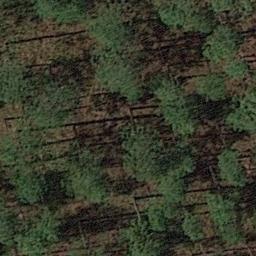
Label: forest